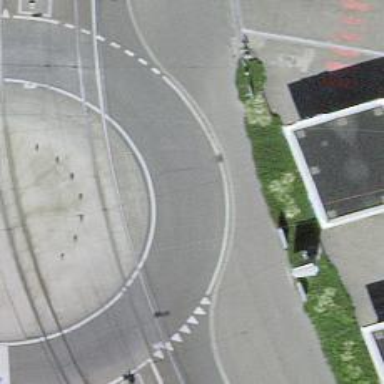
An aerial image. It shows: Secondary road with asphalt surface featuring roundabout. There is separate sidewalk along the road.